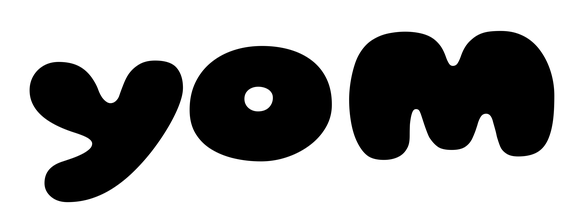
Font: Gluten_Black